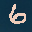
Label: 6